Field crop: maize
Growth stage: 1
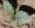
Species: datura